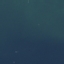
Land use / land cover: SeaLake